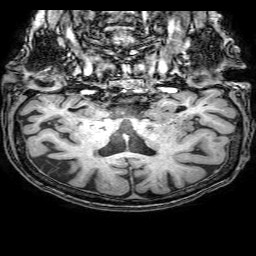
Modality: T1w
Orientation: sagittal
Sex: female
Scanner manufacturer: philips
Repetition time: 0.008128 s
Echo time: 0.00373 s